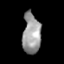
Tissue: lung
Cell type: Endothelial cells
Senescence score: 0.191
Nuclear area (px): 720
Mean DAPI intensity: 153.558